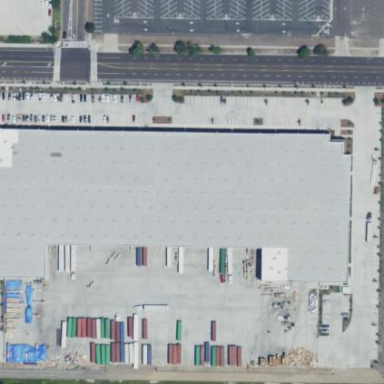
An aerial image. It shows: Warehouse building.